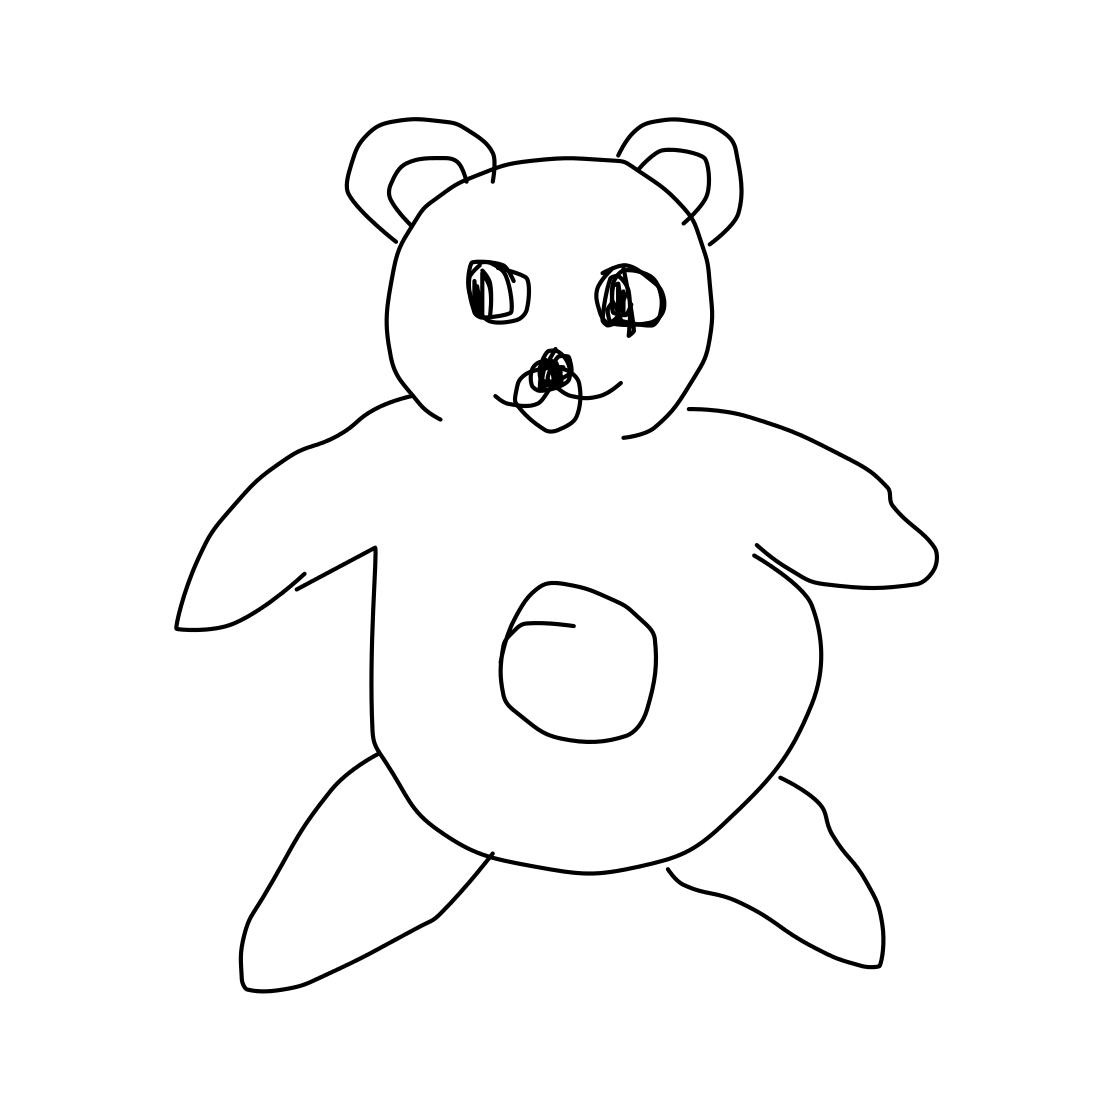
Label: teddy-bear